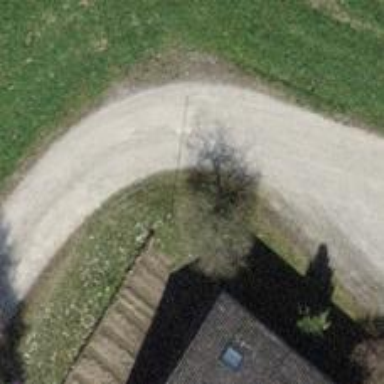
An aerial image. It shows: Track with pebblestone surface.